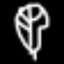
Label: leaf